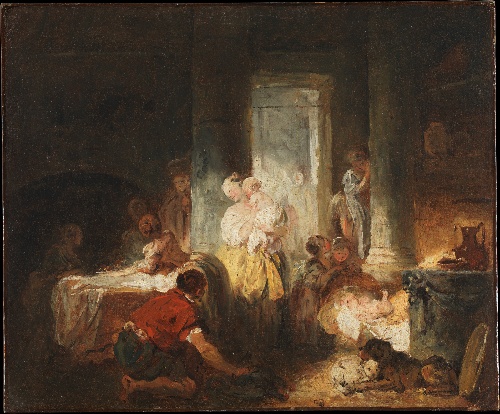
Title: Roman Interior
Artist: Jean Honoré Fragonard
Artist bio: French, Grasse 1732–1806 Paris
Date: ca. 1760
Object type: Painting
Classification: Paintings
Medium: Oil on canvas
Dimensions: 19 1/4 x 23 3/8 in. (48.9 x 59.4 cm)
Department: European Paintings
Credit line: Harris Brisbane Dick Fund, 1946
Accession year: 1946
Repository: Metropolitan Museum of Art, New York, NY
Tags: Interiors|Infants|Women|Dogs